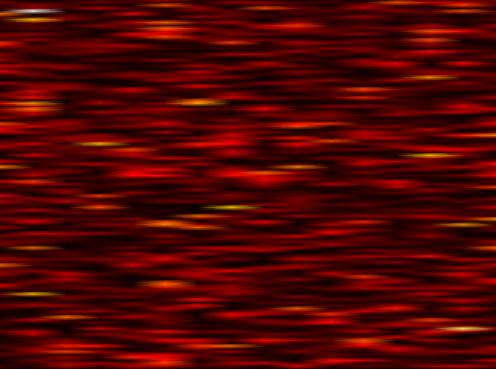
Label: WOLA